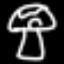
Label: mushroom